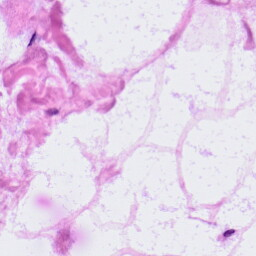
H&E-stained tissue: LymphNode